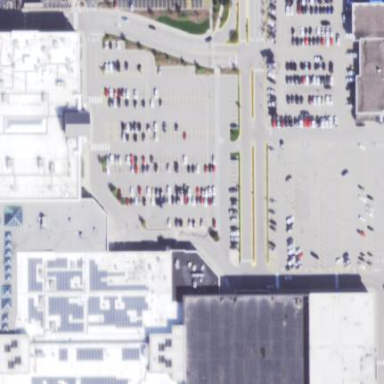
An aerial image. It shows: Mall parking area with surface parking designation.